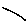
Label: line